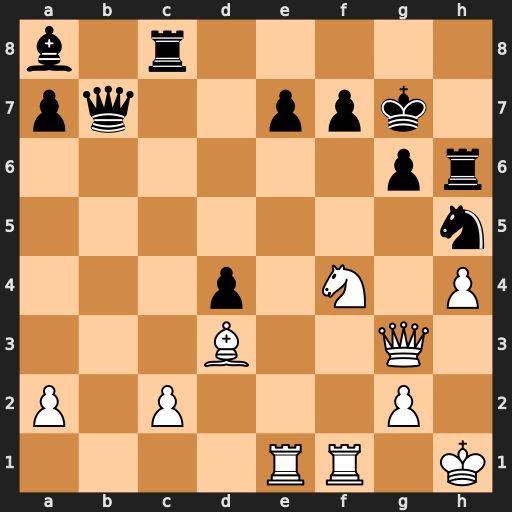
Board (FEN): b1r5/pq2ppk1/6pr/7n/3p1N1P/3B2Q1/P1P3P1/4RR1K
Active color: w
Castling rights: -
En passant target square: -
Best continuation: Nxh5+ Rxh5 Rxf7+